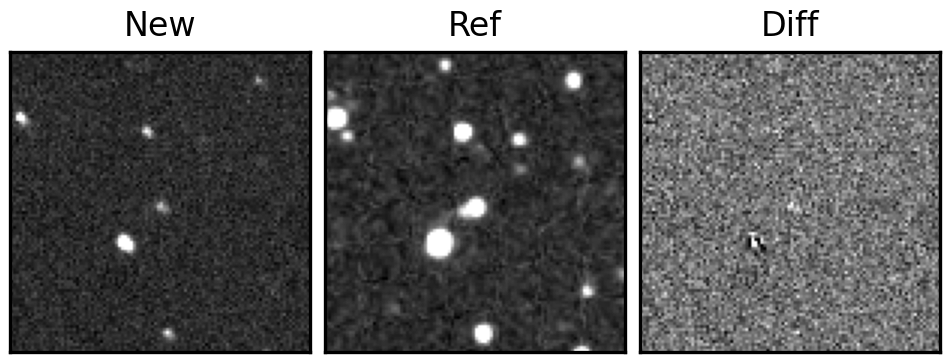
Label: real